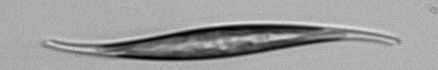
Label: Pleurosigma